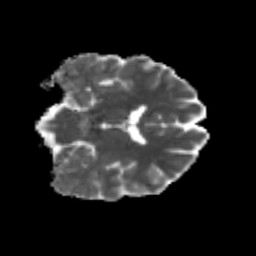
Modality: MD
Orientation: coronal
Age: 29
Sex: male
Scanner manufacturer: siemens
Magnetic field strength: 3 T
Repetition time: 3.5 s
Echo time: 0.113 s